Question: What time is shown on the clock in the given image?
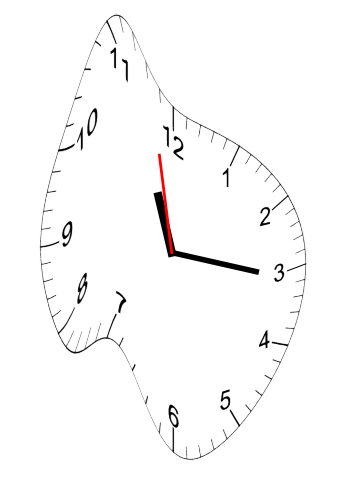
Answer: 11:15:58